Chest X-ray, PA view. Patient: 74 years old, sex M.
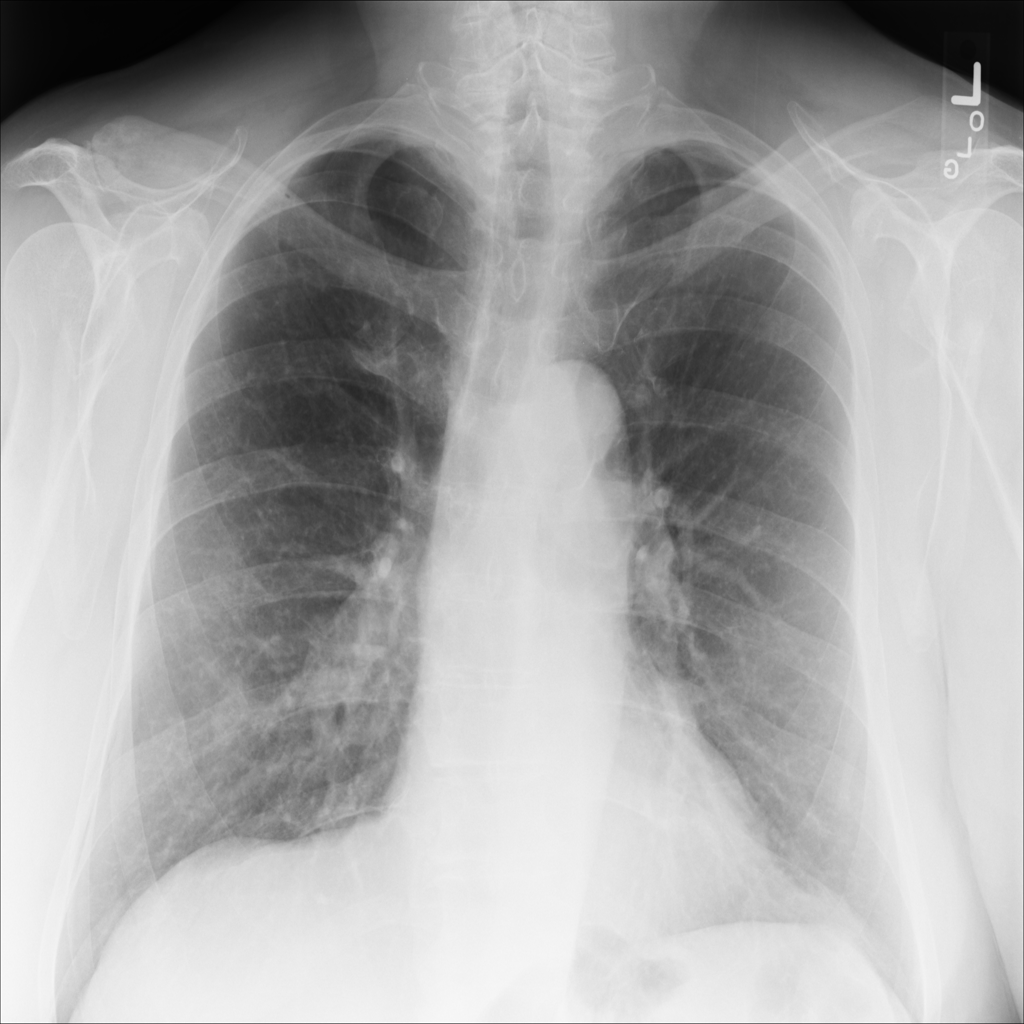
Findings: No Finding